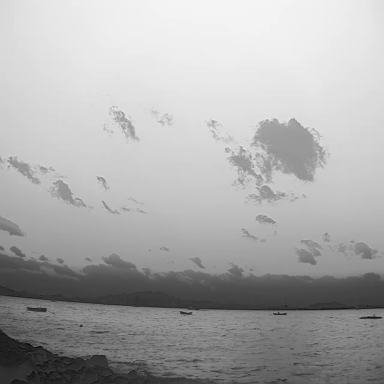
There are three bulk_carriers in the infrared image.